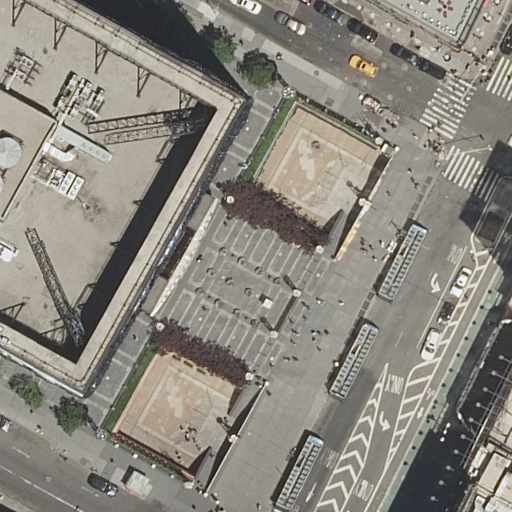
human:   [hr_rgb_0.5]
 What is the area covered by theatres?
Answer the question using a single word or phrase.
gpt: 633m2

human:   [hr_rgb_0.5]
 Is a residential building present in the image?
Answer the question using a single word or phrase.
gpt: yes

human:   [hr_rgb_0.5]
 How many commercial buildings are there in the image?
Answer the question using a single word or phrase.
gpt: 1

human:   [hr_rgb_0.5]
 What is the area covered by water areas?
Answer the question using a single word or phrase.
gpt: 0m2

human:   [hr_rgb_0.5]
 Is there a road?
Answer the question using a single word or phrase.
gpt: yes

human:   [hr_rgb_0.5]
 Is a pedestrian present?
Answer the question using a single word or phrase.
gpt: yes

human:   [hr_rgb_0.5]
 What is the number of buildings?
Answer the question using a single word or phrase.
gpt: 4

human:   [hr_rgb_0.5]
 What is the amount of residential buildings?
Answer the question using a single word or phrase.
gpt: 2

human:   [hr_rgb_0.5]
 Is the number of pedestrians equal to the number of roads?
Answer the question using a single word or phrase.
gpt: no

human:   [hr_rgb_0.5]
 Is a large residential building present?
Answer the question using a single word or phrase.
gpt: yes

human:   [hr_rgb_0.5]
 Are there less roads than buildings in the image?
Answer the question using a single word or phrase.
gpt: no

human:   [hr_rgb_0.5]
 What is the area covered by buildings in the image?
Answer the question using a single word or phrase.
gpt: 7707m2

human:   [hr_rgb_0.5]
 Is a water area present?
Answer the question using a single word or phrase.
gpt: no

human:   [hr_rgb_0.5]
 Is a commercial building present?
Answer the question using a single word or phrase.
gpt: yes

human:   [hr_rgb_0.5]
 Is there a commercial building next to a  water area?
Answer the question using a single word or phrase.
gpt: no

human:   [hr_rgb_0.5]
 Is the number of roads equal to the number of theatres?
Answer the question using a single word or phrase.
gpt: no

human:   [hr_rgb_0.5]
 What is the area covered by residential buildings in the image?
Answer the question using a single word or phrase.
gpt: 3766m2

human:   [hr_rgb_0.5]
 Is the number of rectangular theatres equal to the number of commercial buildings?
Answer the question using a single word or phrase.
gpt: yes

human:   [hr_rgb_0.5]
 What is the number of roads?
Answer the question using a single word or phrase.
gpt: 4

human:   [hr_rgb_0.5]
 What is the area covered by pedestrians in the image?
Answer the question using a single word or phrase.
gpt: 1515m2

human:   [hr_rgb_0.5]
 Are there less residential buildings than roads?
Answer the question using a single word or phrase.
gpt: yes

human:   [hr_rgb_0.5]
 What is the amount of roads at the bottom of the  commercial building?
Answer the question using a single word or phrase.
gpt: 2

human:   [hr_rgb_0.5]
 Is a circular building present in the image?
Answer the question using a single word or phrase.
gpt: no

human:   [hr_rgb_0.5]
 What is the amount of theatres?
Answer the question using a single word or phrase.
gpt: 1

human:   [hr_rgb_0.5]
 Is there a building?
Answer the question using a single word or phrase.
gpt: yes

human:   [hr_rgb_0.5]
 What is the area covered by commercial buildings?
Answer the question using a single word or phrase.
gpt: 3307m2

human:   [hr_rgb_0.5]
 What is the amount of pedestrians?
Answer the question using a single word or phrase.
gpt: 1

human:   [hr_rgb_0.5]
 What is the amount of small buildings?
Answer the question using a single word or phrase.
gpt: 0

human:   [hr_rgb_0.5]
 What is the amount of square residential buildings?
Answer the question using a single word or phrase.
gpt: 0

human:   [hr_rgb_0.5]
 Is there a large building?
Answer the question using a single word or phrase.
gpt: yes

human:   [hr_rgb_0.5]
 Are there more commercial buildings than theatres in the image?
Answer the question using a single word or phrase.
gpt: no

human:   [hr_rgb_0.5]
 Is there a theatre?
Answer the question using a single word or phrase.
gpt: yes

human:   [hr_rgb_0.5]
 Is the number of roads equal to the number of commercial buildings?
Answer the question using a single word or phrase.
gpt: no

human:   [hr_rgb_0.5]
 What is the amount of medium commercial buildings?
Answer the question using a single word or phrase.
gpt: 0

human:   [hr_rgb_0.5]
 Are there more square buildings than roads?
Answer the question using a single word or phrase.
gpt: no

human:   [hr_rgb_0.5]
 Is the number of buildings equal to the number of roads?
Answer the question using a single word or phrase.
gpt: yes

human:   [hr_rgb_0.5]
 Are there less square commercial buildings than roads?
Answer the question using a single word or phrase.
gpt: yes

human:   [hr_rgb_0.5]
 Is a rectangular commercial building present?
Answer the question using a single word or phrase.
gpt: yes

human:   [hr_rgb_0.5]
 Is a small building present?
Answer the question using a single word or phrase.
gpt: no

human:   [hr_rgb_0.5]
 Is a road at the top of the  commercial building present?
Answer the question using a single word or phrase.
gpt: yes

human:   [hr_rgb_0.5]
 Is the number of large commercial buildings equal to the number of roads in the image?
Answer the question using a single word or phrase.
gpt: no

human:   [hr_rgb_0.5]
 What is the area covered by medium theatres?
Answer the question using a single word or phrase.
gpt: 0m2

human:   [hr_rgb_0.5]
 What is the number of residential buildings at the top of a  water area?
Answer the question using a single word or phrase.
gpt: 0

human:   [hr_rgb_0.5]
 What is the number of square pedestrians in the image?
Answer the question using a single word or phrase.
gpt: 0

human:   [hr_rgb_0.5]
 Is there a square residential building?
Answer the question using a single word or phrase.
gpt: no

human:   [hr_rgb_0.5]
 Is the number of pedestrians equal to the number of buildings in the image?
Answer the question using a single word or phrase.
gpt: no

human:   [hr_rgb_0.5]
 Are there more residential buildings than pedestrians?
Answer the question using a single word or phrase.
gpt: yes

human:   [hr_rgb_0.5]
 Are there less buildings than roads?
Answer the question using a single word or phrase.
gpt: no

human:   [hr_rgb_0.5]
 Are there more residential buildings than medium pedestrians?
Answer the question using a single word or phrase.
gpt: yes

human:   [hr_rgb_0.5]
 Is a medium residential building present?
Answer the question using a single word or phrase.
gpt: no

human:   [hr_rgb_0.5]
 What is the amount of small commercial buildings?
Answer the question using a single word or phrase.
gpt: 0

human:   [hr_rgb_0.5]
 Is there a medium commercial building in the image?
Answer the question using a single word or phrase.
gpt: no

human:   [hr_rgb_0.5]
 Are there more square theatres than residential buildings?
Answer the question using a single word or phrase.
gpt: no

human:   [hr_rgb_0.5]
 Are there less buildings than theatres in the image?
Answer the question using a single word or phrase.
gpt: no

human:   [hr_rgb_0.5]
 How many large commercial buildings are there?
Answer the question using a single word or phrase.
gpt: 1

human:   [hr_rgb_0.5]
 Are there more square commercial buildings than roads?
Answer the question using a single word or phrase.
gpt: no

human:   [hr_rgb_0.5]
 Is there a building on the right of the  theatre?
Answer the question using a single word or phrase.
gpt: no

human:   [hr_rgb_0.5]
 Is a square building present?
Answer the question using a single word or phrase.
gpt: no

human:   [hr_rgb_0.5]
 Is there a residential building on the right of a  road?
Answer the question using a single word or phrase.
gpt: yes

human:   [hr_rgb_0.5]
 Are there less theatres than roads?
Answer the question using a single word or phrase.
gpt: yes

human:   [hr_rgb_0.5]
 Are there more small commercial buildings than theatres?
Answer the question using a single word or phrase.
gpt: no

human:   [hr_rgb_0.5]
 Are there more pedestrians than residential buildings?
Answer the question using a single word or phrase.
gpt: no

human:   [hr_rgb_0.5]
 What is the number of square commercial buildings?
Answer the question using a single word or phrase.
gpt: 0

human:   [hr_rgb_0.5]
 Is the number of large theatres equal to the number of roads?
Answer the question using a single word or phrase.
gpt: no